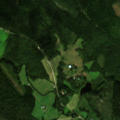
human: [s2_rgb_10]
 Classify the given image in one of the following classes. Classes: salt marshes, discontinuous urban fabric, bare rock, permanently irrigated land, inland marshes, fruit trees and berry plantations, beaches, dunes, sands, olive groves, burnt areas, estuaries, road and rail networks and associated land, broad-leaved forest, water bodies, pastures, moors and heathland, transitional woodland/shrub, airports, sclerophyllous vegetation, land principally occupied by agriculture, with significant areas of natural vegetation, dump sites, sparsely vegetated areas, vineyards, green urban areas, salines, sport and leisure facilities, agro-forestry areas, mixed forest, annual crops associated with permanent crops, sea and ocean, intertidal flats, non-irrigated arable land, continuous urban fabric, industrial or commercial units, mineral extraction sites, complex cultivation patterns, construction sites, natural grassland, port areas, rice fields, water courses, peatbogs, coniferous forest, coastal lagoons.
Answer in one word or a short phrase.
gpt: non-irrigated arable land, land principally occupied by agriculture, with significant areas of natural vegetation, coniferous forest, mixed forest